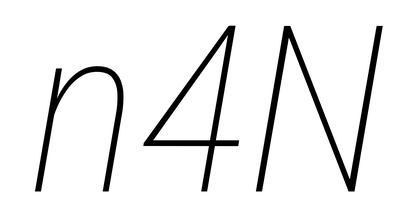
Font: Roboto-Italic_Condensed_Thin_Italic